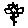
Label: flower